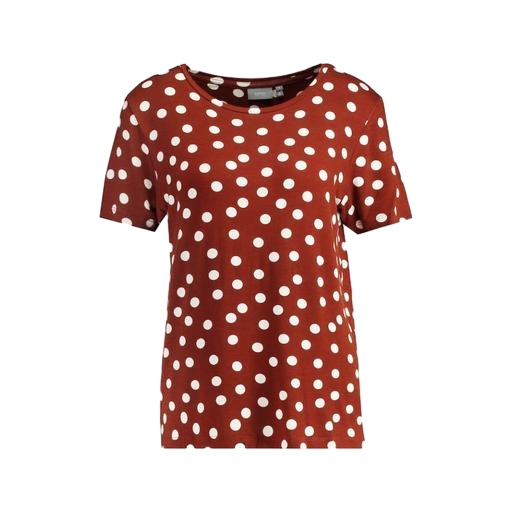
red printed t-shirt only macy, red plus size printed t-shirt only macy, spot t-shirt, white background